Question: What is the value of this measurement?
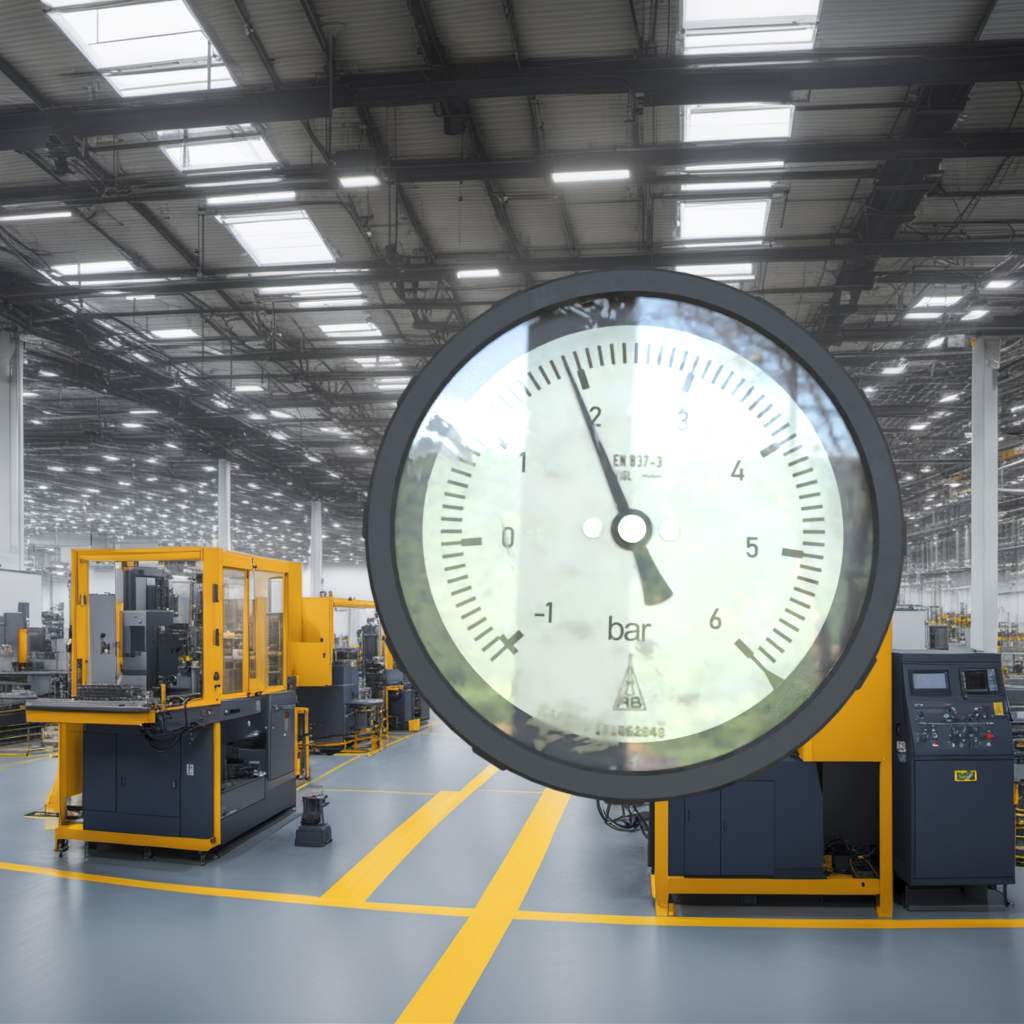
Answer: The result is 1.9
Question: What is the value range of this measurement?
Answer: The range is from -1 to 6
Question: What is the minimum and maximum reading range of the measurement in the image?
Answer: The minimum value is -1 and the maximum value is 6